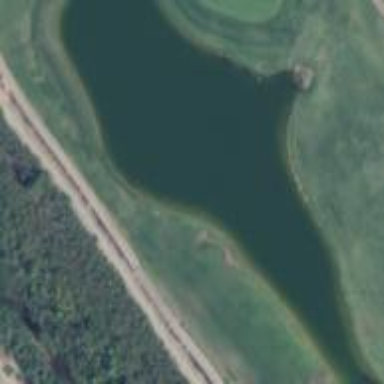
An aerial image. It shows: Water hazard on golf course. The hazard is natural water feature.